Question: I have a very simple web page that uses the Facebook Javascript API and is installed as a tab on a Facebook page. When the page is loaded, the only thing it does after calling the usual Facebook init code is to listen to 'auth.authResponseChange' and then show/hide various elements depending on whether the user is logged in or not.
If I load this page, via http or https in an ordinary browser session, everything is fine. The page loads reasonably fast.
But if I load the page tab in Facebook, it hangs for about two minutes. Chrome tells me that this wait is due to 'waiting' for my page. But if I watch the access log, I don't see an access request logged until just before the page displays. So it seems like Facebook is masking what is really going on behind the scenes.

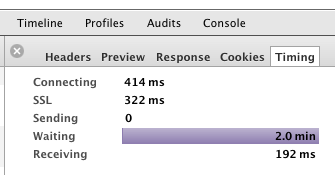
Answer: I opened a ticket with Facebook, and they replied that this issue was due to my code and reproducible with any POST that contained a signed_response.
After much head scratching and experimentation, I found that adding the following two lines to the view that handles this page fixed it:
'''
if 'signed_request' in request.POST:
pass
'''
So clearly Django 1.3.1 is holding the HTTP session open until you actually read some POST values. Ouch.